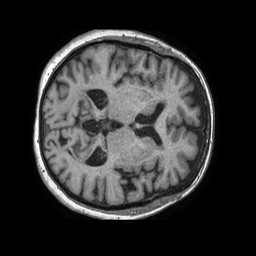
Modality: T1w
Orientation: axial
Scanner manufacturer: philips
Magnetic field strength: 1.5 T
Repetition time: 0.007717 s
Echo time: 0.003517 s